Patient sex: M
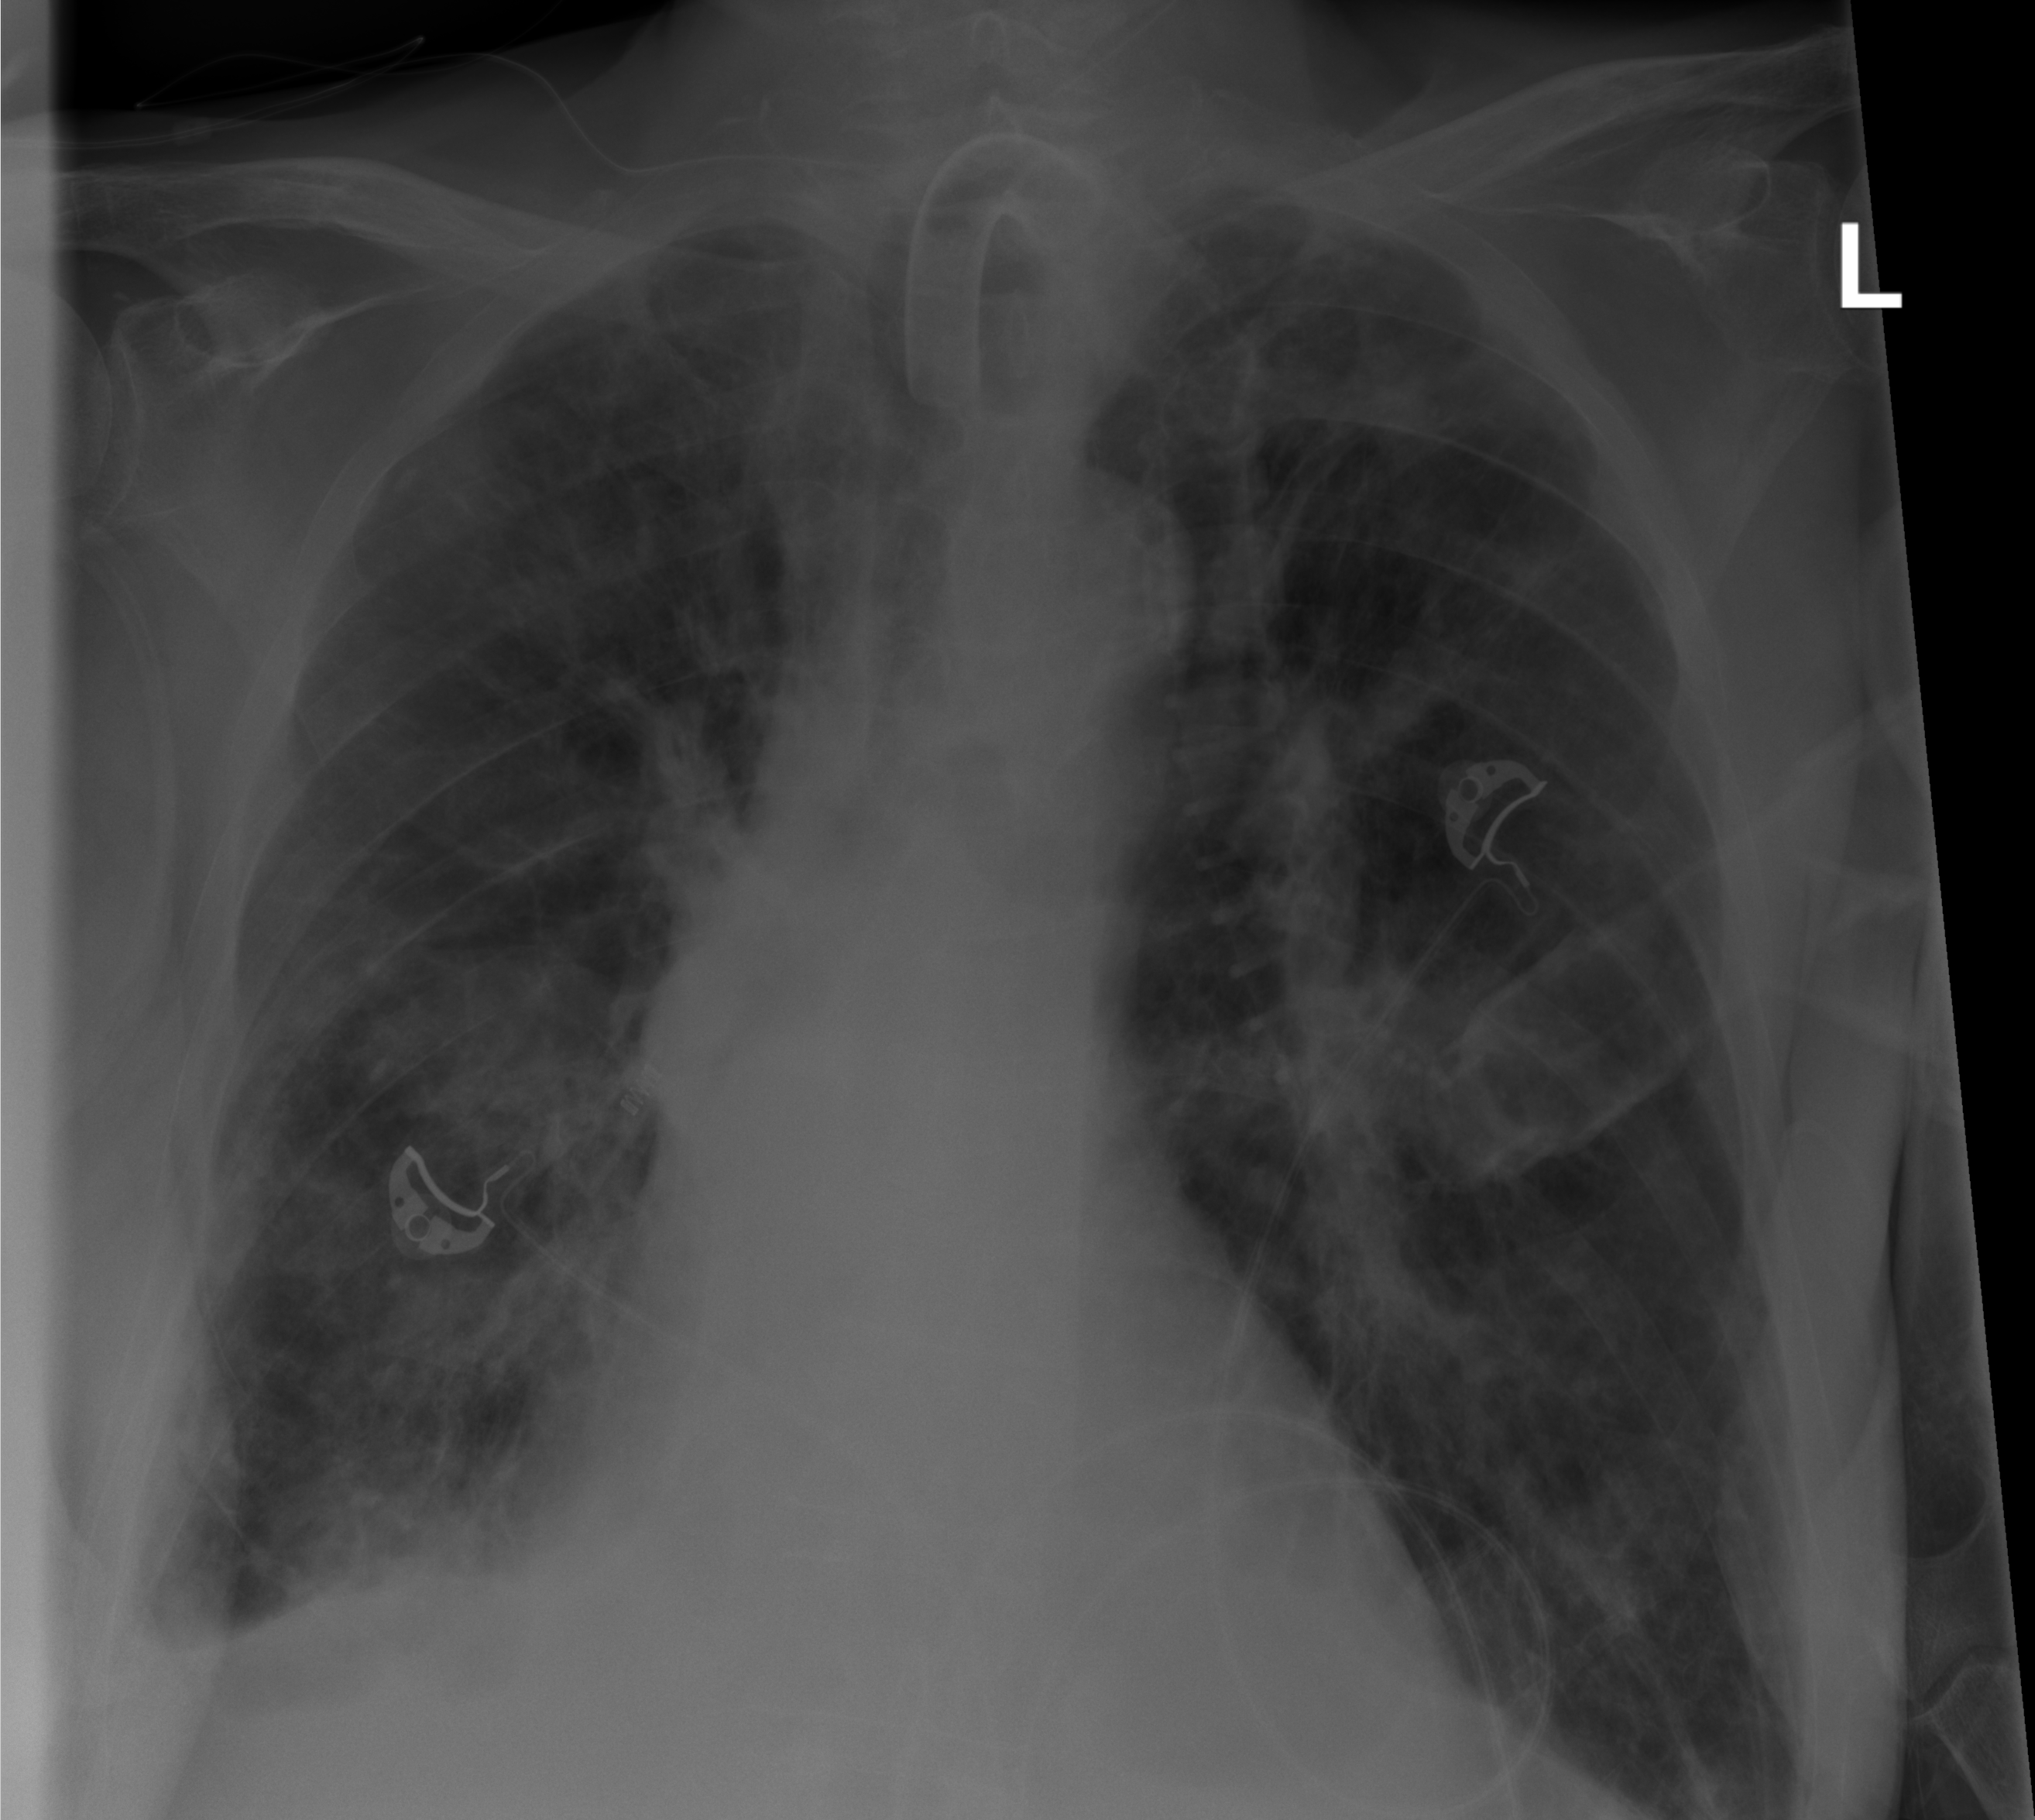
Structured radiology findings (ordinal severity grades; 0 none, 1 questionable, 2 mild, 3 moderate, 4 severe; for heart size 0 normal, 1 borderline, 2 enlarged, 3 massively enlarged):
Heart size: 0
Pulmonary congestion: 0
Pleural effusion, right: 0
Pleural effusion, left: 0
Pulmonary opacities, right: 2
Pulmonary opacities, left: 2
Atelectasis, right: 2
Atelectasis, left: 0